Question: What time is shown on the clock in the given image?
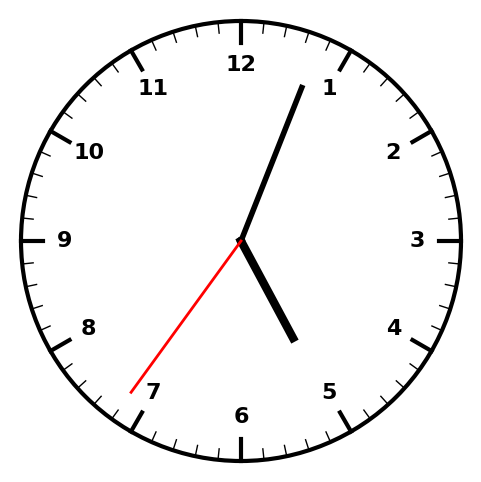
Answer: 05:03:36